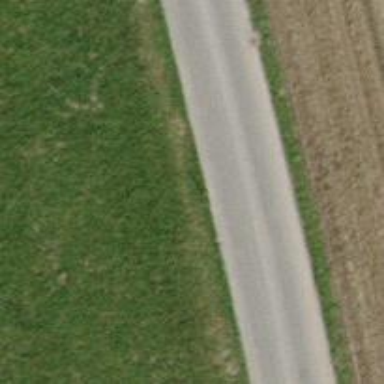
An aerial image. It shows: Unclassified road with asphalt surface.